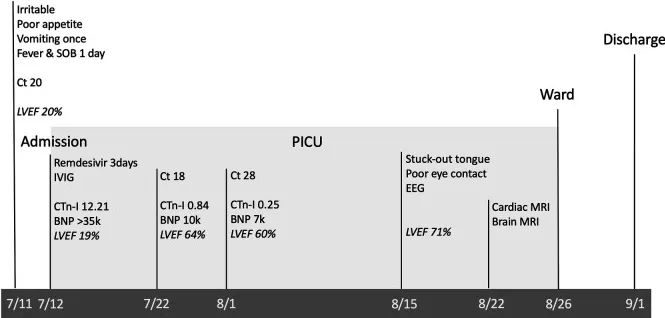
Case timeline.
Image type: chart (chart)